Question: What is the good way to express the diagram in C++ with multiple inheritance? Or do I need to use multiple inheritance in this case? Can't I just create a Child1 and a Child2 instance in the base class and use them?

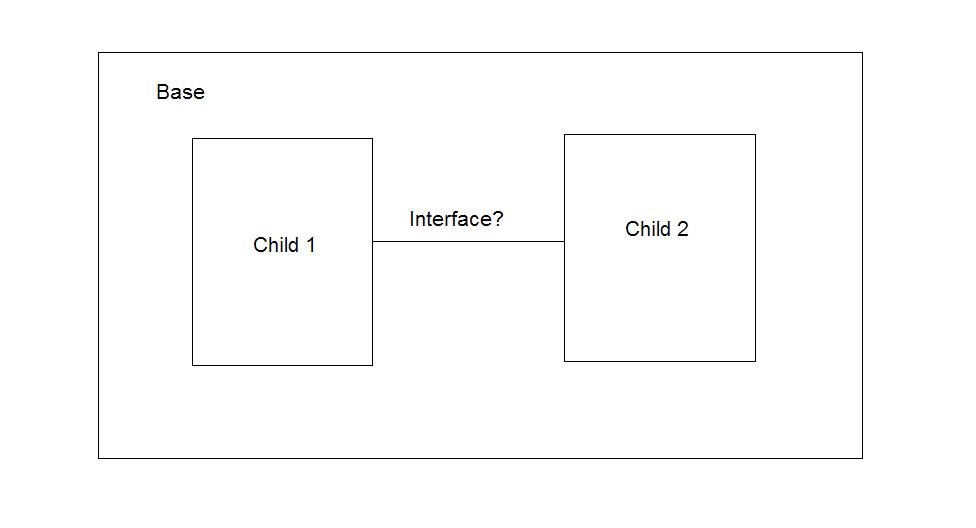
Answer: This is pseudo code but should illustrate the hierarchy:
Solution 1:
'''
class IBaseInterface {}
class Base : IBaseInterface {}
class Child1 : Base {}
class Child2 : Base {}
'''
Solution 2:
'''
class IChildInterface {}
class Base {}
class Child1 : Base, IChildInterface {}
class Child2 : Base, IChildInterface {}
'''